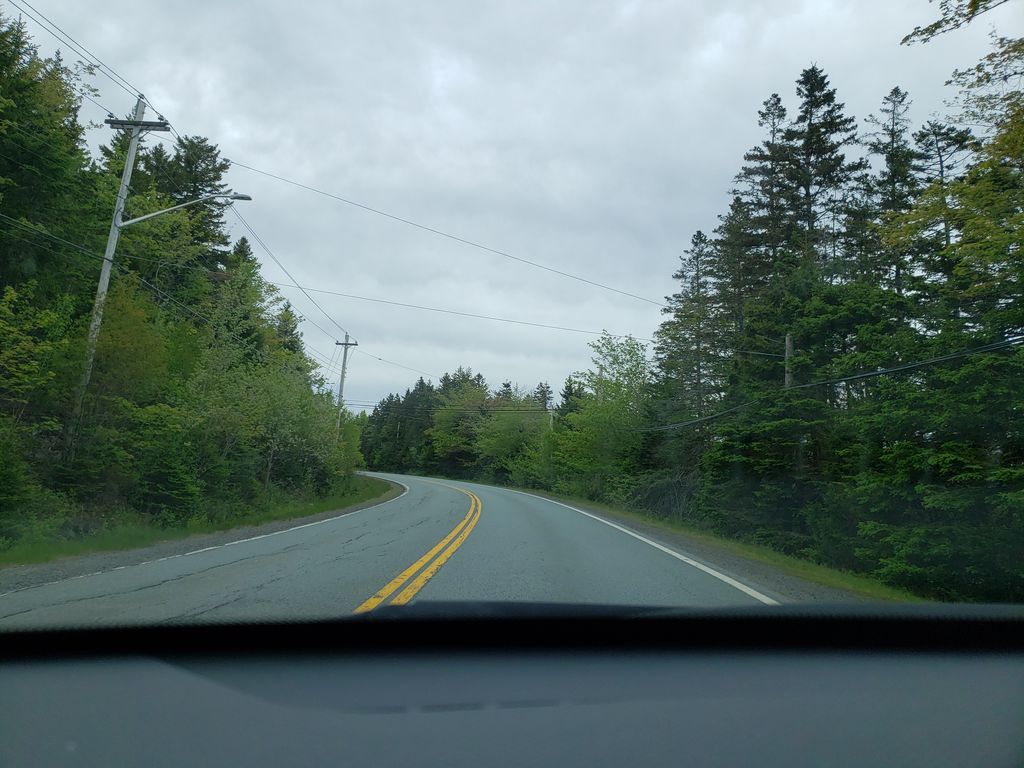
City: halifax